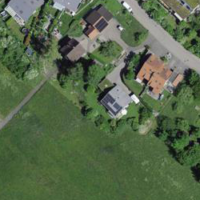
EUNIS habitat code: 55
Species observed at this site:
Filipendula ulmaria